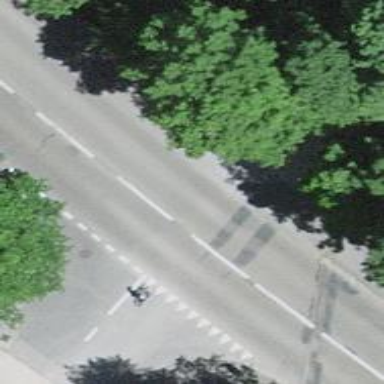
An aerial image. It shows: Secondary road with paved surface.